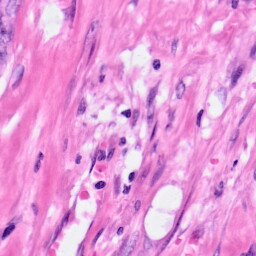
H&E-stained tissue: Pancreatic